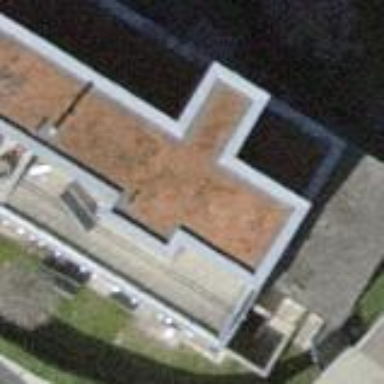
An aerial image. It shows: Terrace building.